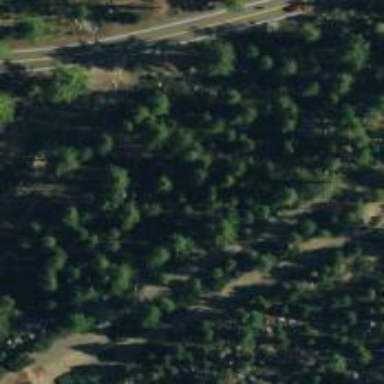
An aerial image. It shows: National park boundary within forest with evergreen needle-leaved trees.